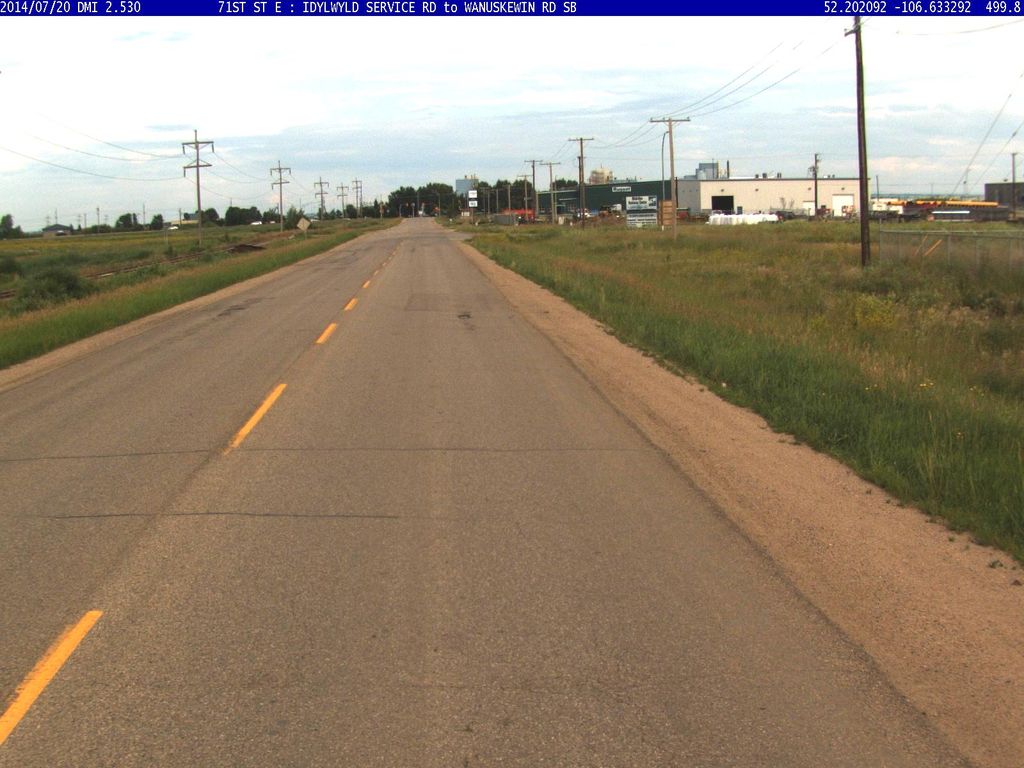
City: saskatoon